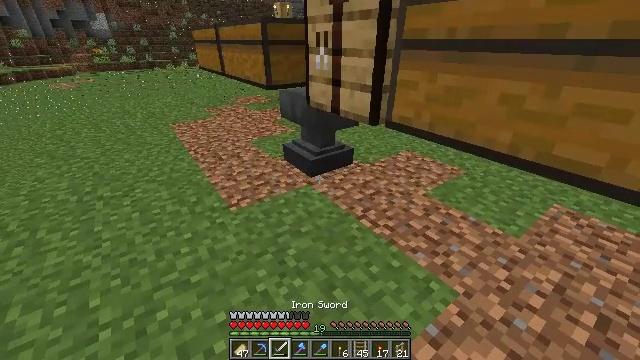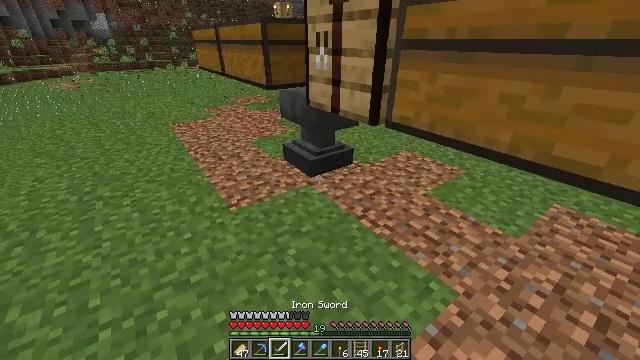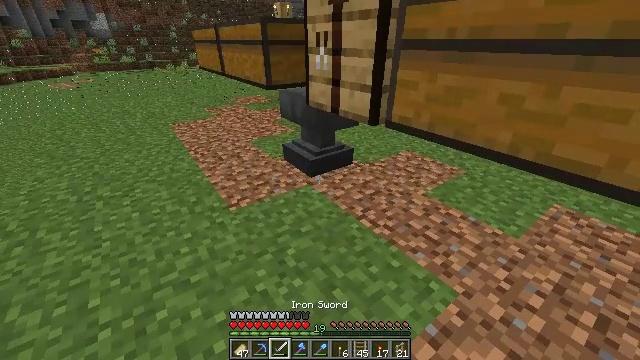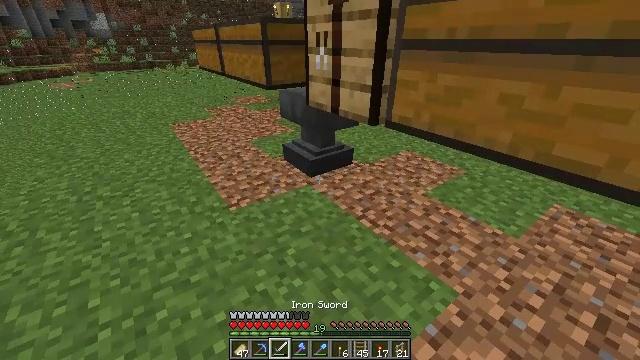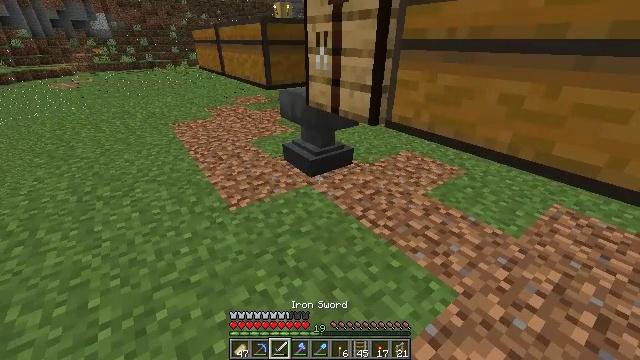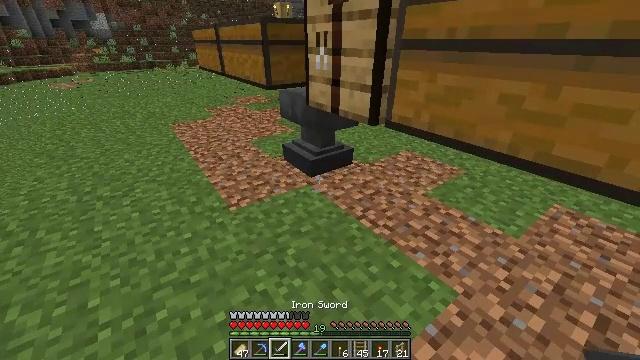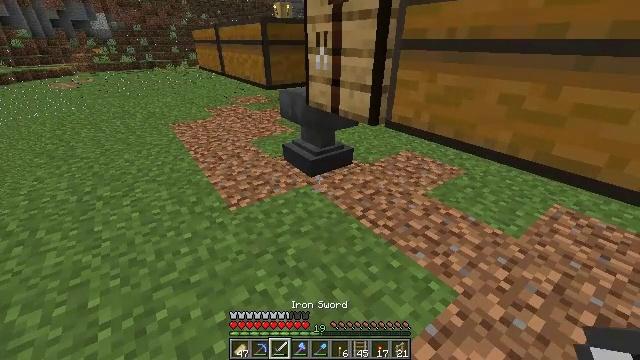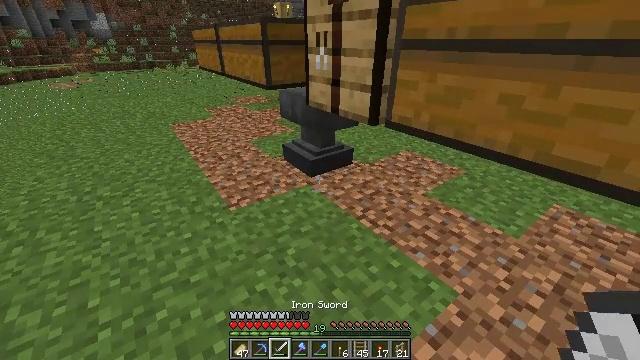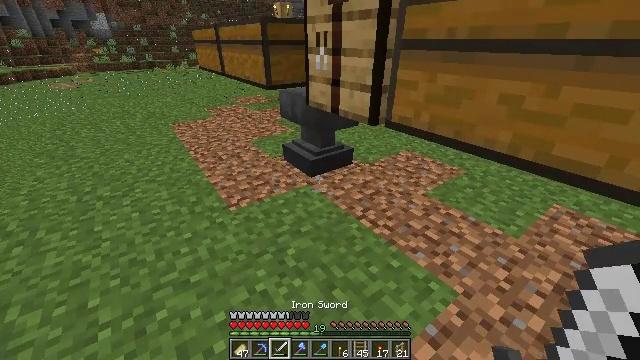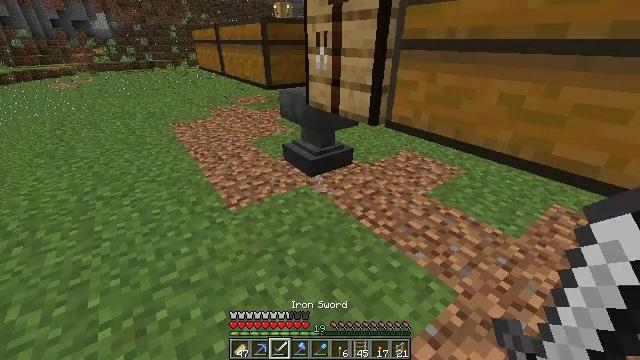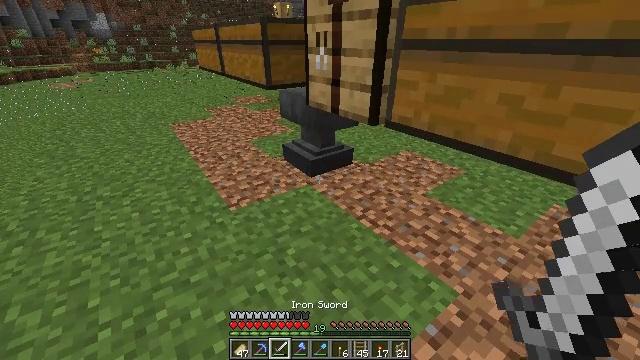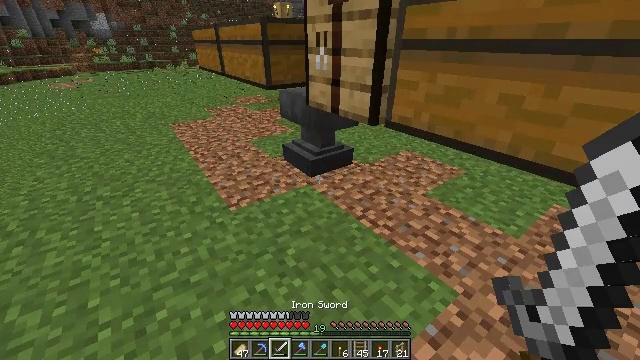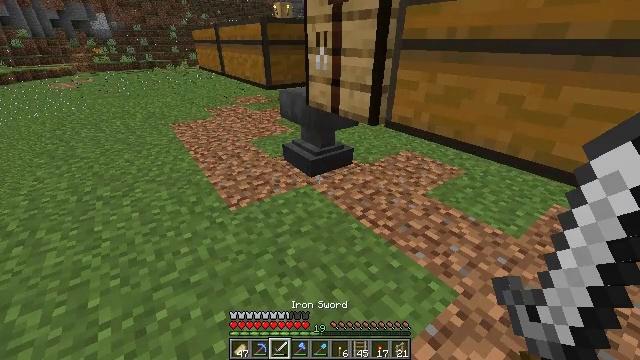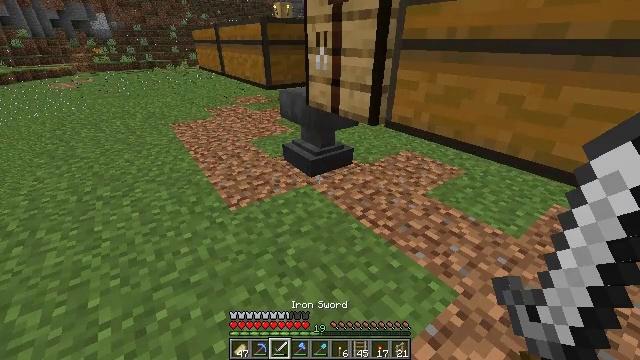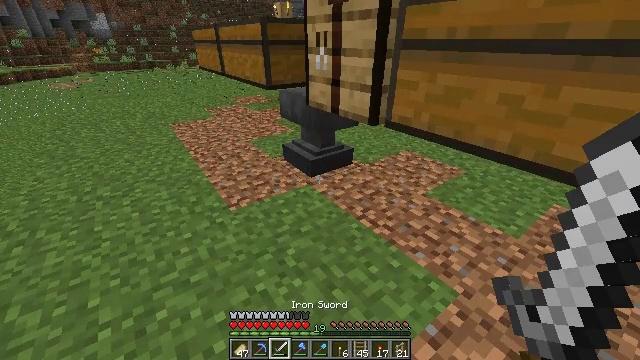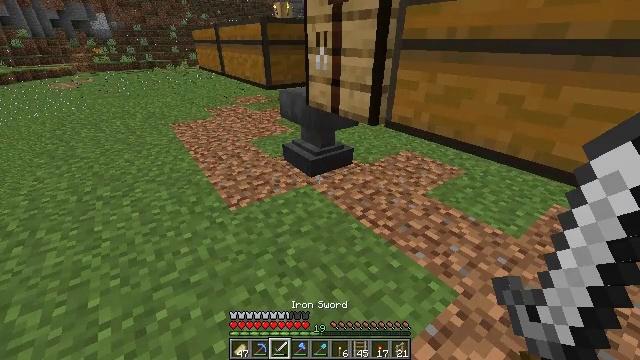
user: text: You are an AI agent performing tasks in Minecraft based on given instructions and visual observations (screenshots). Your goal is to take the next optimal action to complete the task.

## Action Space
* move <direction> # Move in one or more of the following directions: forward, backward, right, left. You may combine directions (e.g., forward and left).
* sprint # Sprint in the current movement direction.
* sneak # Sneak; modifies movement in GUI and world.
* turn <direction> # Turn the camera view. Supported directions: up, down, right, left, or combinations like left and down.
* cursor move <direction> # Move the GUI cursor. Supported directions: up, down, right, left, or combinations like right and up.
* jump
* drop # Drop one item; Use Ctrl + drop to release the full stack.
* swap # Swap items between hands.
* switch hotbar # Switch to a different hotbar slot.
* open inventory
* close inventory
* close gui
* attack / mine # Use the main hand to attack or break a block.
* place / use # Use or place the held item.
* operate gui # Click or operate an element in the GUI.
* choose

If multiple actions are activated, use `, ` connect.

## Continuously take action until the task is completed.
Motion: motion action
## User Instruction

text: Break the anvil to move it.
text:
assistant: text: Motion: no_op
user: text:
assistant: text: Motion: no_op
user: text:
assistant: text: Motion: no_op
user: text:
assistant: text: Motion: no_op
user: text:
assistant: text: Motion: no_op
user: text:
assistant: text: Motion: no_op
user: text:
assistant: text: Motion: no_op
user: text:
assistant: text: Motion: no_op
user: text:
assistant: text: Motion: no_op
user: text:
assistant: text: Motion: no_op
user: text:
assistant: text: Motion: no_op
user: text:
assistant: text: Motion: no_op
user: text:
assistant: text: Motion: no_op
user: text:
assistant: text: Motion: no_op
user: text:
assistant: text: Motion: no_op
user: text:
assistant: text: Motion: no_op
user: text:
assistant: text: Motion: no_op
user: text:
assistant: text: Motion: no_op
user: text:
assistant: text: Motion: no_op
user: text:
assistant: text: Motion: no_op
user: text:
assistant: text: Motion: move forward
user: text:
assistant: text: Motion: move forward and move left
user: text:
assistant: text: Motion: move forward and move left
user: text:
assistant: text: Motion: move forward and move left
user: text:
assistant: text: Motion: move forward and move left
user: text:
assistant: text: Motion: move forward and move left
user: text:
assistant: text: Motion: move forward and move left
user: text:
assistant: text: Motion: move forward and move left
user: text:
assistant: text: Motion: move forward and move left
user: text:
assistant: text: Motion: move forward and move left